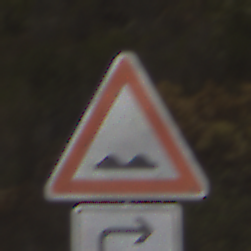
Verkehrszeichen: UnebeneFahrbahn
Zusatzzeichen unten: RichtungsangabeDurchPfeile5
Umgebung: Outdoor, RoadRail
Tageszeit: MorningAfternoon
Wetter: PartlyCloudy
Licht: Natural
Jahreszeit: NotSpecified
Kontrast: HighContrast